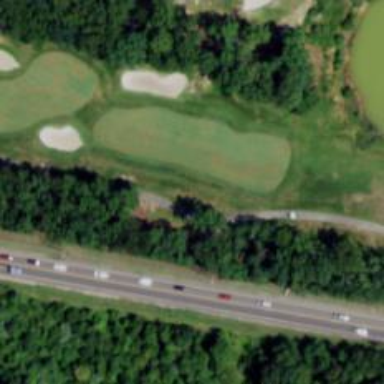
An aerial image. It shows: Golf hole.